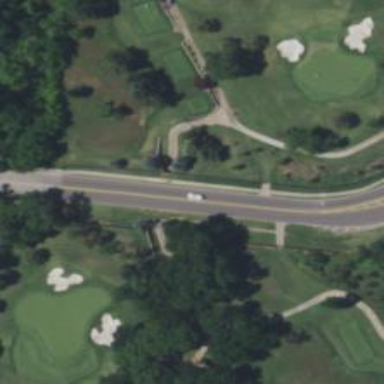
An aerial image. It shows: Service road used as golf cart path.